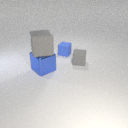
large blue metal cube in front of small gray rubber cube